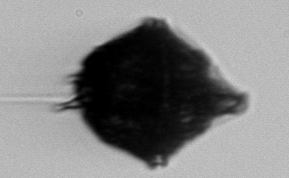
Label: Gonyaulax